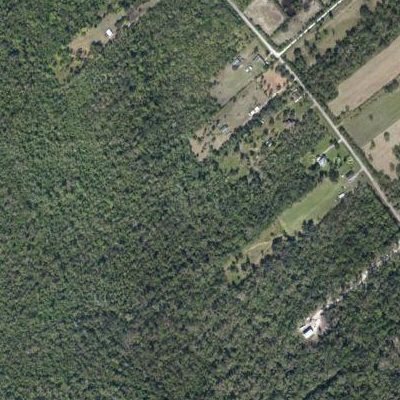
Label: Forest